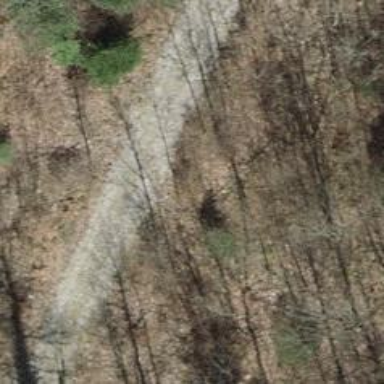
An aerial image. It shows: Track with grade 4 tracktype.